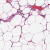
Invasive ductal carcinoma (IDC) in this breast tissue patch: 0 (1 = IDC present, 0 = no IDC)